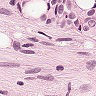
Metastatic tissue present: yes